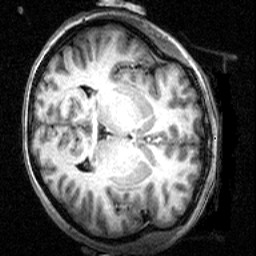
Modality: T1w
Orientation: axial
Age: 21
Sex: female